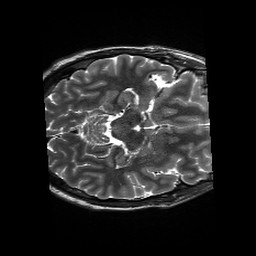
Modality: T2w
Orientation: axial
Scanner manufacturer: siemens
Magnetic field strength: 3 T
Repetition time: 13.52 s
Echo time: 0.088 s